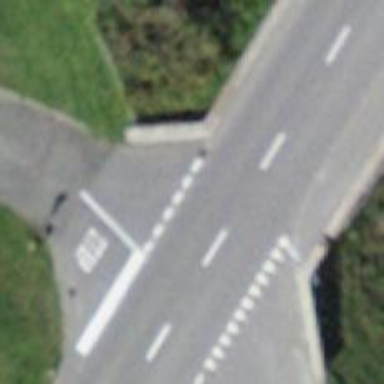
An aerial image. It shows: Road with stop sign.